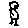
Label: bird